Question: I display different files onto a webview. Now I had the case were a file was corrupted. In this case the following error is displayed:
>
An error occurred while reading the document
The content of the webview is
'''
<html>
<head>
<meta name="viewport" content="width=device-width, minimum-scale=1.0, maximum-scale=1.6">
<style type="text/css">
div {
font-family: Arial;
font-size: 18;
}
</style>
</head>
<body>
<div align="center">
<br><b>Unable to Read Document.</b>
</div>
<br>
<div align="center">An error occurred while reading the document.</div>
</body>
</html>
'''
Now I have this webview on an iPad not taking up the full screen. The content still wants to take up the whole screen width, but the webview size is smaller. I'm already using 'scalesPageToFit', which is set to 'YES'.

What do I have to do to get the error message taking up the available space? Can you perhaps adapt the meta tag? But here you still would have a flicker effect ...
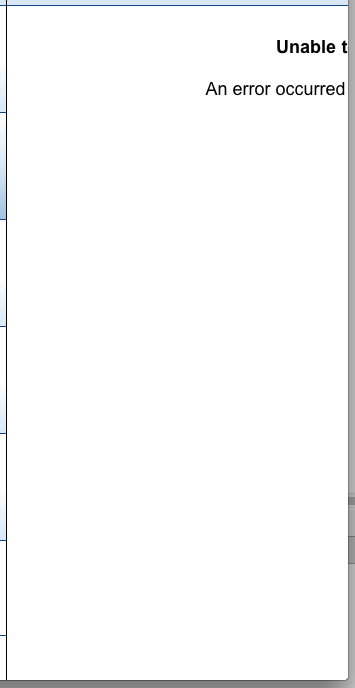
Answer: I used the 'stringByEvaluatingJavaScriptFromString' method and changed the viewport width with the help of Javascript:
'[webView stringByEvaluatingJavaScriptFromString:@"viewport = document.querySelector('meta[name=viewport]'); viewport.setAttribute('content', 'width=320');"]'
You can place this code in 'webView:didFailLoadWithError:' delegate method.
The 'C#' version does look like this:
'''
webView.LoadError += (object sender, UIWebErrorArgs e) => {
webView.EvaluateJavascript("viewport = document.querySelector('meta[name=viewport]'); viewport.setAttribute('content', 'width=320');");
// do something else ...
}
'''